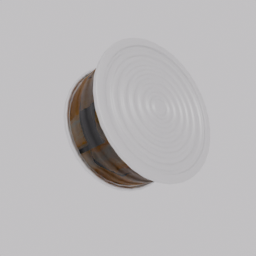
Label: tools